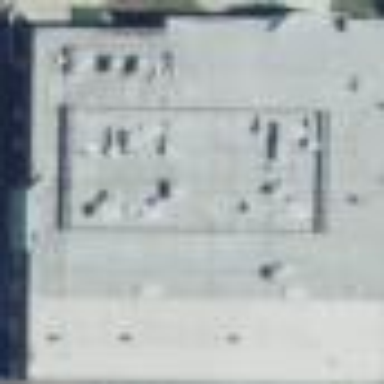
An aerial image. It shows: Industrial building.